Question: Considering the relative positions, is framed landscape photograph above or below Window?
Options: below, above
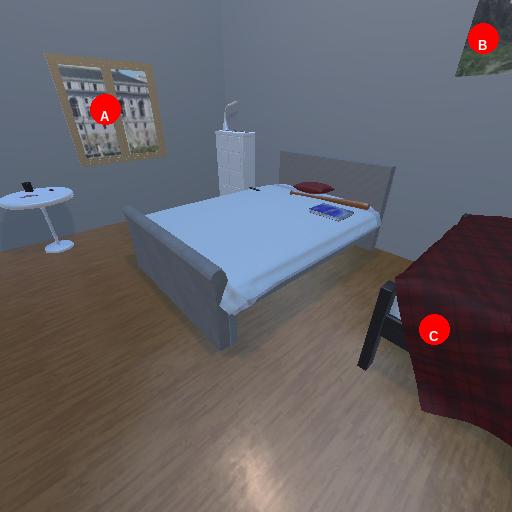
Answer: below